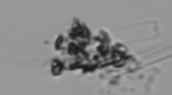
Label: detritus